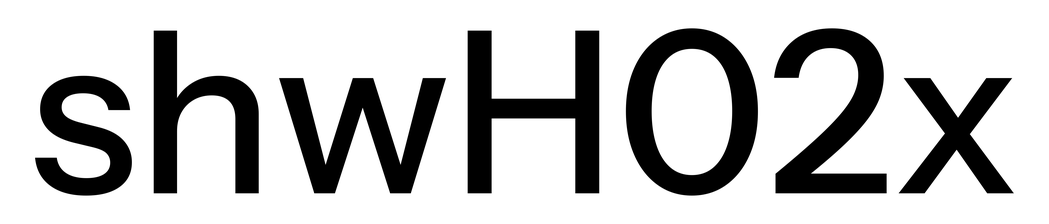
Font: InstrumentSans_Medium